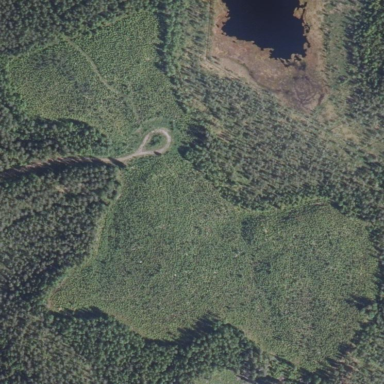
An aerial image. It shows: Clearcut area with scrub vegetation.